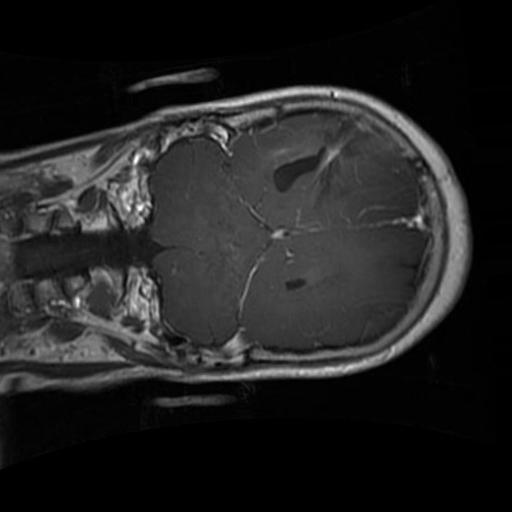
Label: brain_glioma